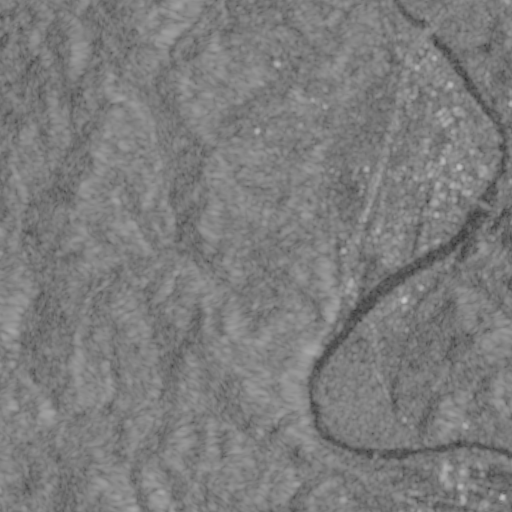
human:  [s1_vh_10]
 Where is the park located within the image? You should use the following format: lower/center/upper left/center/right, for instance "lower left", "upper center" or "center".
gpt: The park is located in the right of the image.
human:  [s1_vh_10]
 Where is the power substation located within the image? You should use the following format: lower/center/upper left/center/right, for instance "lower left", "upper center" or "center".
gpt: The power substation is located in the center of the image.
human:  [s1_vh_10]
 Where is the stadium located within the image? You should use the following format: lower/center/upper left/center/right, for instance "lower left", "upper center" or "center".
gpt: The stadium is located in the center right of the image.
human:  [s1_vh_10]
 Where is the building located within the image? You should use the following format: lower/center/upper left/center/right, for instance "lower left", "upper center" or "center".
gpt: There is no building in the image.

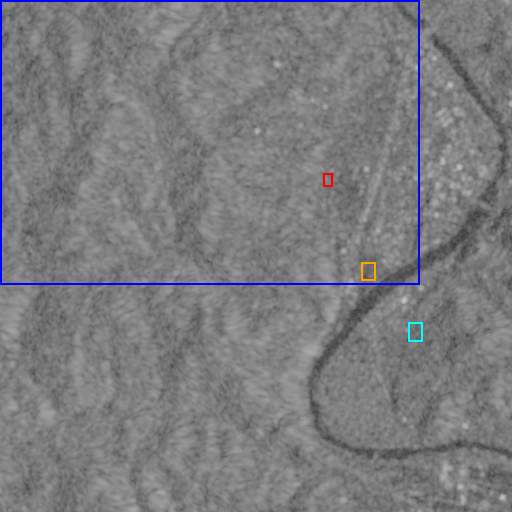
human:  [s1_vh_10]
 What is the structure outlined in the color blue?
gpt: The structure outlined in blue is a crop field.
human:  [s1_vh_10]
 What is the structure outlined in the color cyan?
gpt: The structure outlined in cyan is a park.
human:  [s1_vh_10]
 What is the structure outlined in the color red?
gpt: The structure outlined in red is a power substation.
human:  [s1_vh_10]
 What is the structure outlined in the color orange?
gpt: The structure outlined in orange is a stadium.
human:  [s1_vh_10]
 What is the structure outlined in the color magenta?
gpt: There is no magenta outline.